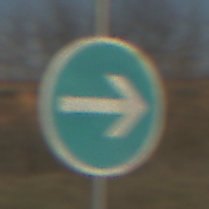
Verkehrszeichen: VorgeschriebeneFahrtrichtungHierRechts
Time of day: MorningAfternoon
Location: Outdoor (Nature)
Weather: Clear
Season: NotSpecified
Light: Natural